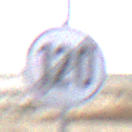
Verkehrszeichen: EndeGeschwindigkeit120
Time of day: Midday
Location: Outdoor (Nature)
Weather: PartlyCloudy
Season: NotSpecified
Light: Natural